Chest X-ray. View position: PA
Patient age: 16
Patient sex: M
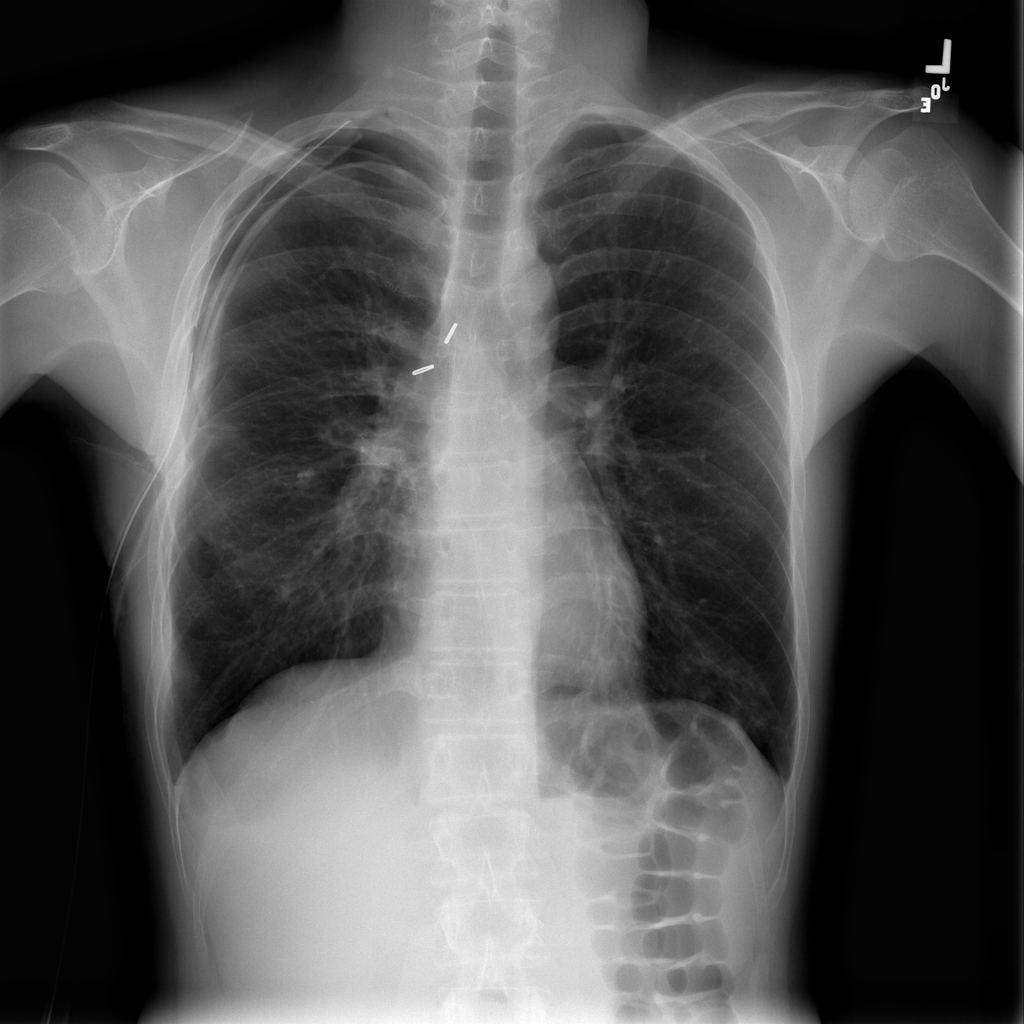
Finding: Pneumothorax